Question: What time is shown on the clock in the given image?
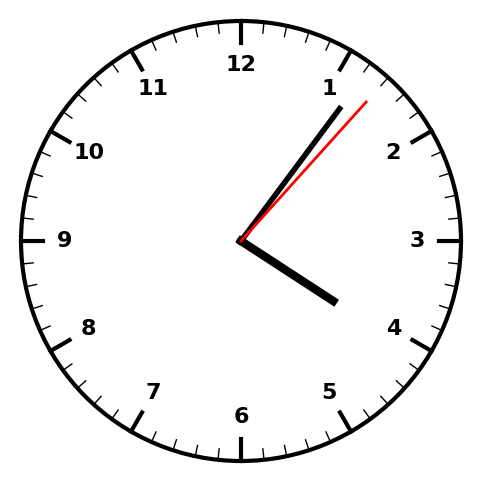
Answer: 04:06:07